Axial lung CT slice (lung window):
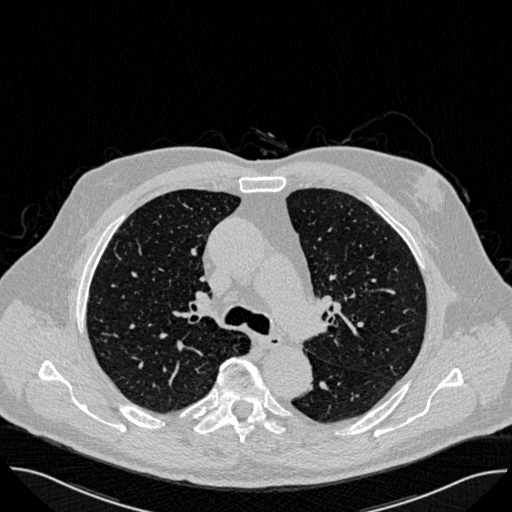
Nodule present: no